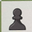
Piece: bP